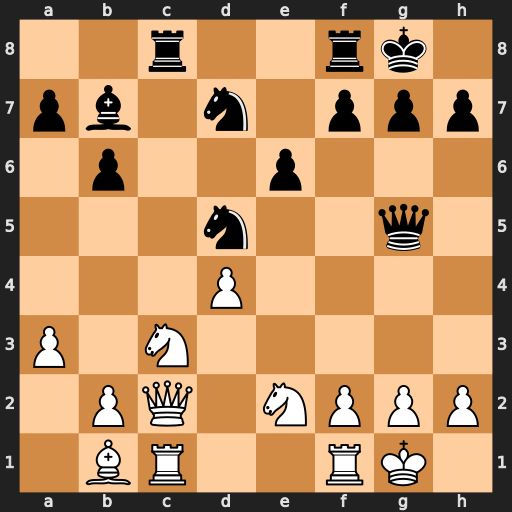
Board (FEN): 2r2rk1/pb1n1ppp/1p2p3/3n2q1/3P4/P1N5/1PQ1NPPP/1BR2RK1
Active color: w
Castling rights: -
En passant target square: -
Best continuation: Qxh7#